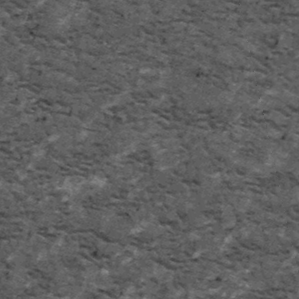
Label: frost